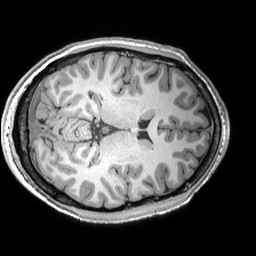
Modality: T1w
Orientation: axial
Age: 23
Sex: male
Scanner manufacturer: siemens
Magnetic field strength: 3 T
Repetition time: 2.53 s
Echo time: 0.00299 s